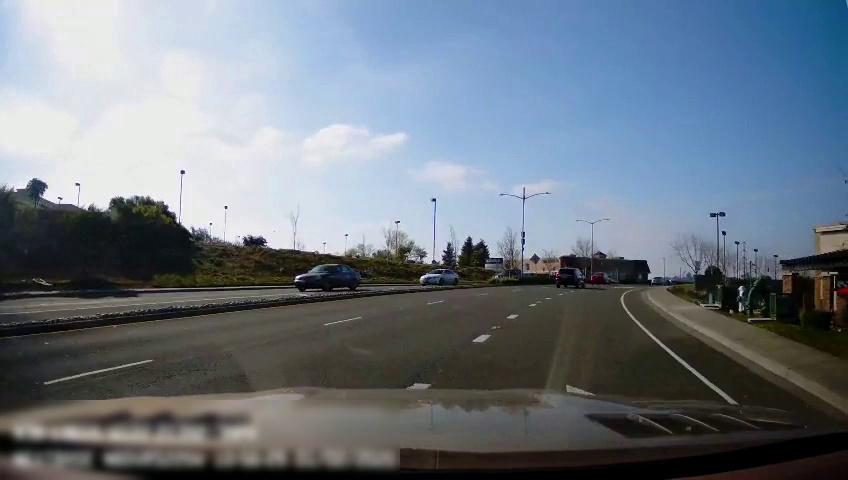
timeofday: Day
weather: Sunny
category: Drivable Space
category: Drivable Space
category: Vehicles | SUV
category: Vehicles | Car
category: Vehicles | SUV
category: Vehicles | Car
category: Vehicles | Car
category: Vehicles | SUV
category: Lanes | Current Lane
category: Lanes | Alternate Lane
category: Lanes | Current Lane